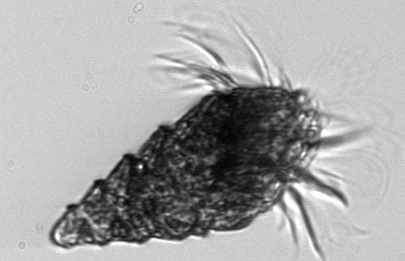
Label: Laboea_strobila